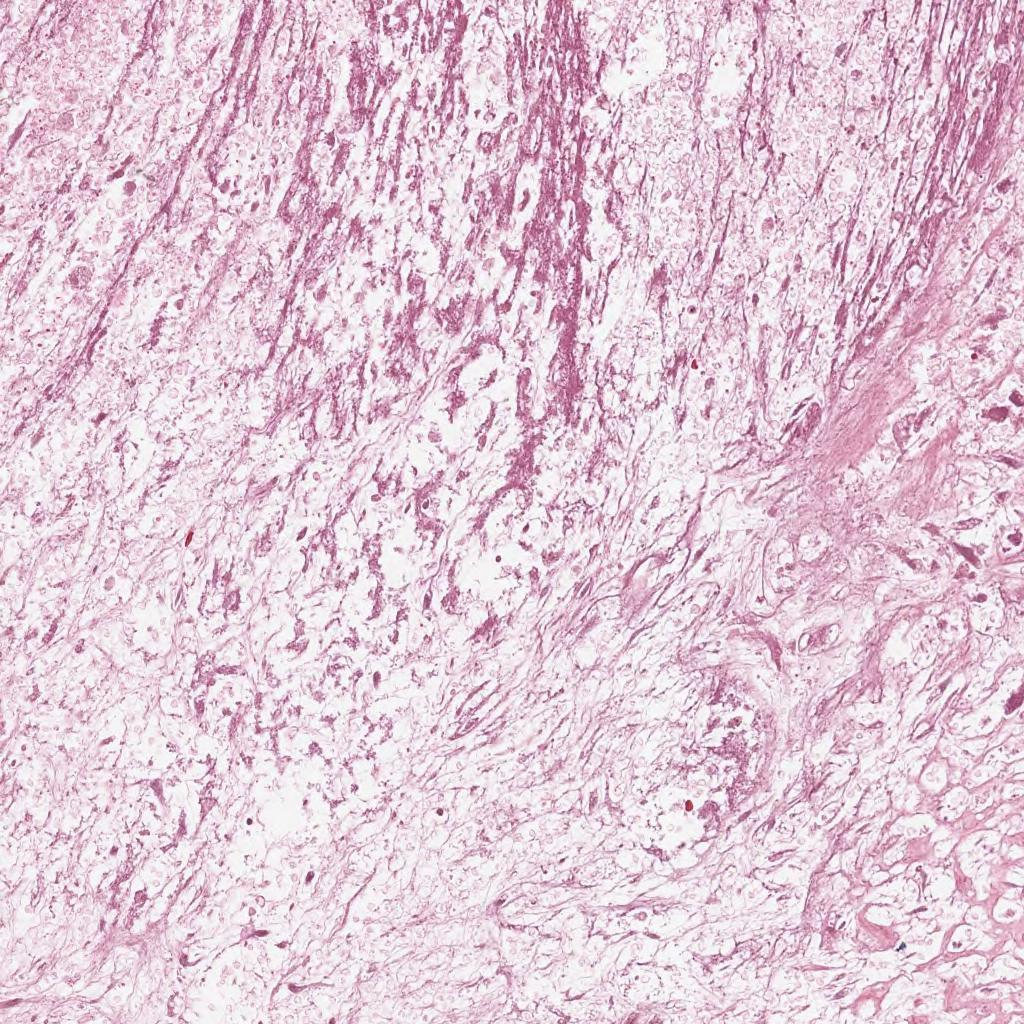
Label: Non-Viable-Tumor